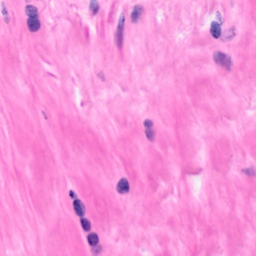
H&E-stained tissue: Breast